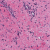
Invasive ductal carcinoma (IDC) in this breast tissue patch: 0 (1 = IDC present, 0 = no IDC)